Field crop: maize
Growth stage: 2
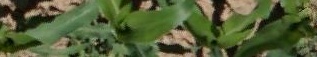
Species: maize